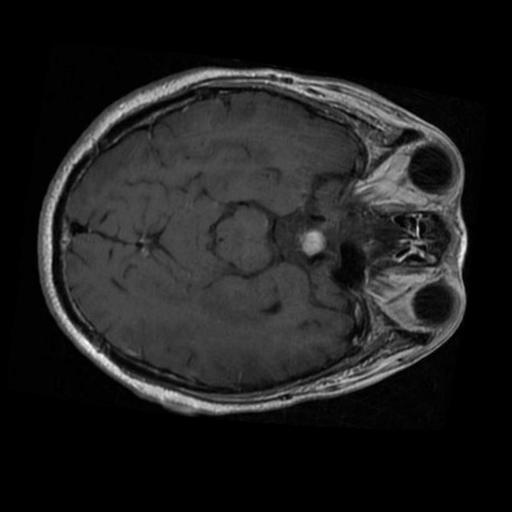
Label: brain_tumor